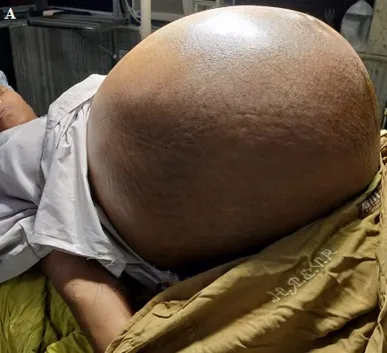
A,B) patient with massive ascites and large abdominal mass.
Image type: medical_photograph (skin_photograph)